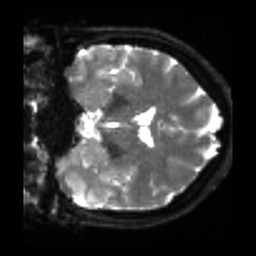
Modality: sbref
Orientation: coronal
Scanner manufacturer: siemens
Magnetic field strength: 3 T
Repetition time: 4 s
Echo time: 0.0594 s